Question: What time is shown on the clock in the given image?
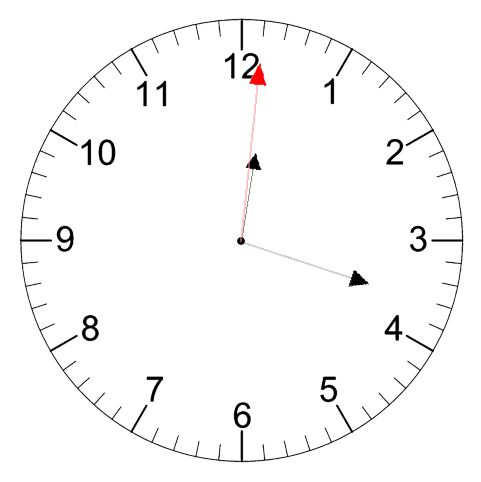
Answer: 12:18:01